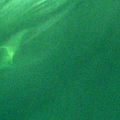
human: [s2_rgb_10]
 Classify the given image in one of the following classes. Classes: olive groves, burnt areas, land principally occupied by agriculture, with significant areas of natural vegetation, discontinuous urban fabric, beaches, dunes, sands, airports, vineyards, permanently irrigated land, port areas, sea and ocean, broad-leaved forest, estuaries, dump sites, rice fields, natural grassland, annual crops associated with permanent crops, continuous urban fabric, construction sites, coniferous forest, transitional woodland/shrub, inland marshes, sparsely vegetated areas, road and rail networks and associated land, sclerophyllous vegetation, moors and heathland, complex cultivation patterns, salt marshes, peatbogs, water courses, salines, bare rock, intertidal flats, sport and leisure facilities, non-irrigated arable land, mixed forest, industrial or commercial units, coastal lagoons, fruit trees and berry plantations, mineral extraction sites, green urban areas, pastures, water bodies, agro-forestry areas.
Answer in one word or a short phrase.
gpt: estuaries